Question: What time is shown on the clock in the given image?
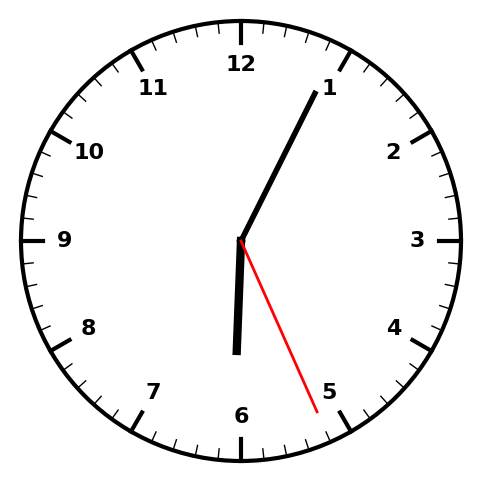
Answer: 06:04:26